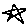
Label: star